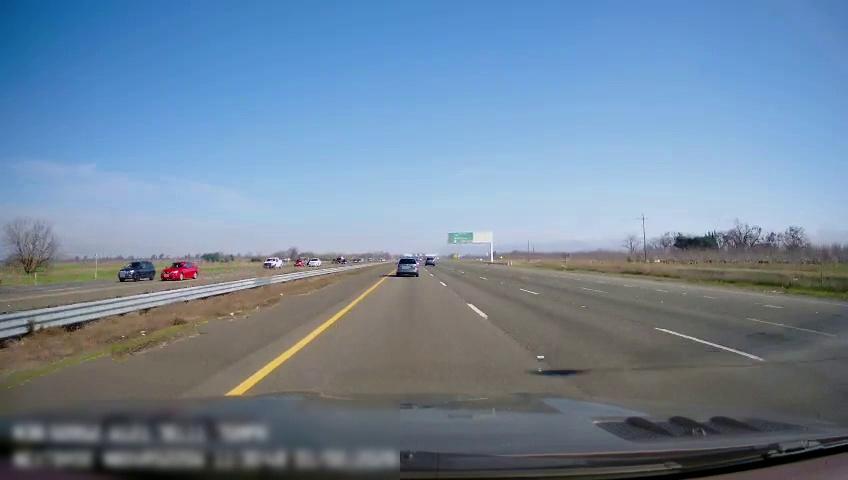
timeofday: Day
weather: Sunny
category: Drivable Space
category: Drivable Space
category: Vehicles | SUV
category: Vehicles | SUV
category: Vehicles | Car
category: Vehicles | Truck
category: Vehicles | SUV
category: Vehicles | Truck
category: Vehicles | SUV
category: Lanes | Current Lane
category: Lanes | Current Lane
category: Lanes | Alternate Lane
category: Lanes | Alternate Lane
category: Lanes | Alternate Lane
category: Lanes | Opposite Lane
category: Lanes | Opposite Lane
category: Traffic | Signs